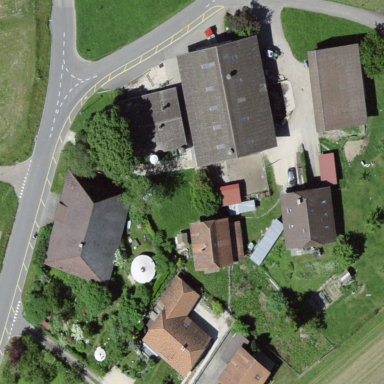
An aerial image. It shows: Farmyard area.